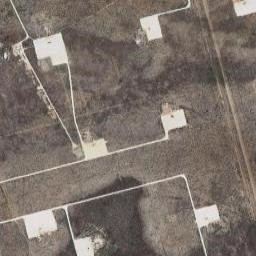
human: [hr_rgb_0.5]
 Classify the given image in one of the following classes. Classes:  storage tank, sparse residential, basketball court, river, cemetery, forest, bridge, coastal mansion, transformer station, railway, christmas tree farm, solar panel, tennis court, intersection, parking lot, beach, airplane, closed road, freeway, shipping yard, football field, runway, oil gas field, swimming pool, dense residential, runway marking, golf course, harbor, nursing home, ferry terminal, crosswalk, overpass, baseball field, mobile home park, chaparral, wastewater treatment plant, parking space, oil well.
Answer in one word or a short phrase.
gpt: oil gas field